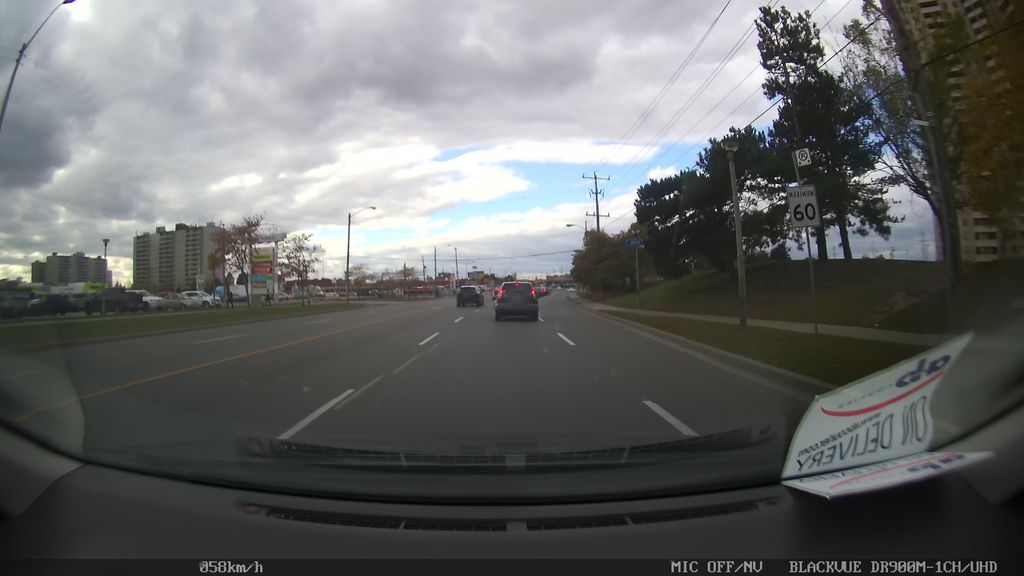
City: toronto